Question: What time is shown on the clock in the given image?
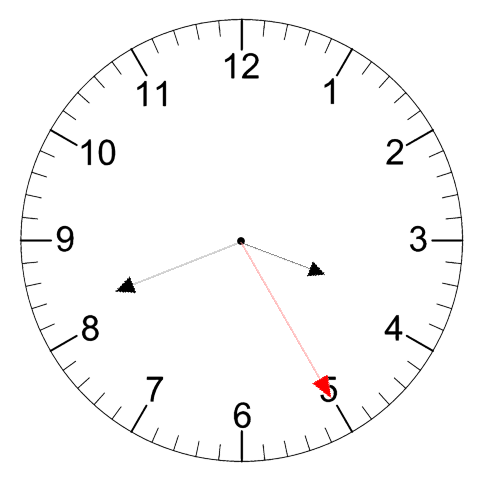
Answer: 03:41:25